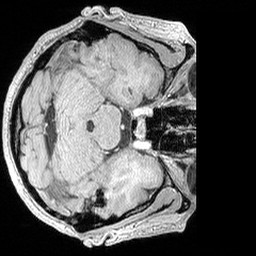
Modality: MP2RAGE
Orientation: axial
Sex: male
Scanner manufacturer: siemens
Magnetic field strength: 3 T
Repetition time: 5 s
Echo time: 0.00292 s